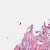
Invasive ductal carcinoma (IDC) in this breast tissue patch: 0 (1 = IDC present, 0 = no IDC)